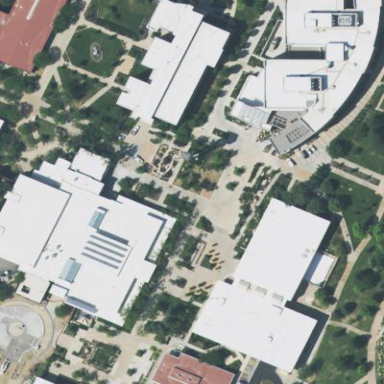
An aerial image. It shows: University building housing library.